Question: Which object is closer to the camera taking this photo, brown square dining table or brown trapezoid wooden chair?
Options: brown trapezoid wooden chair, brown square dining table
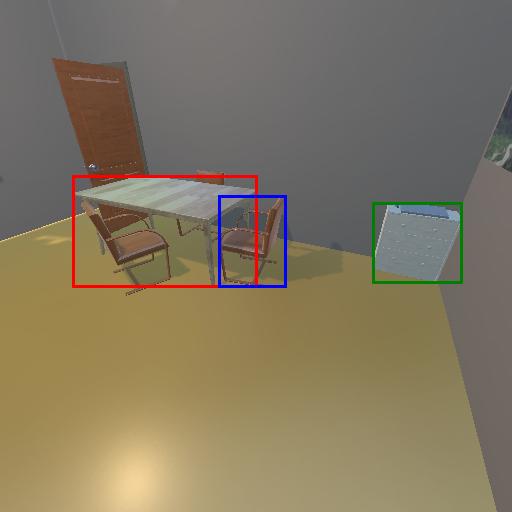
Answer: brown trapezoid wooden chair